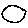
Label: circle